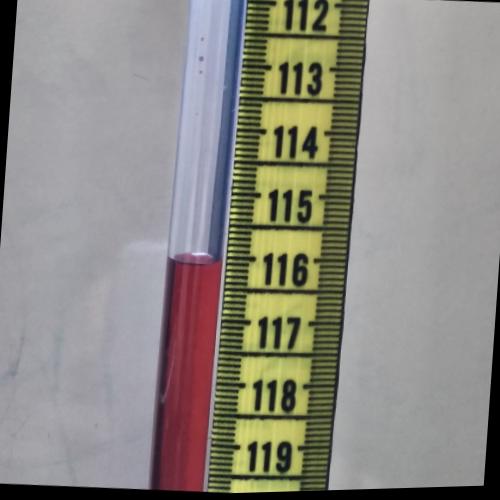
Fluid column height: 116.1 cm